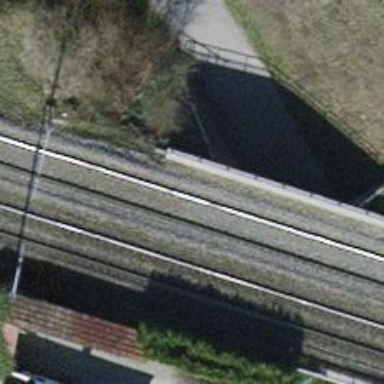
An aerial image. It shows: Bridge with electrified railway tracks featuring contact line.